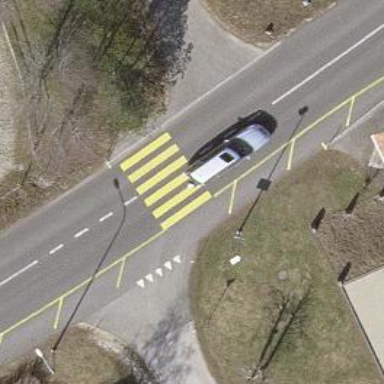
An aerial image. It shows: Marked road crossing.